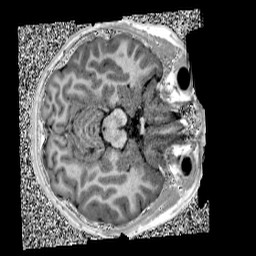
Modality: UNIT1
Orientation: axial
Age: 12
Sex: male
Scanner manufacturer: siemens
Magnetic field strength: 3 T
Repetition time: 4 s
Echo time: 0.00299 s